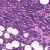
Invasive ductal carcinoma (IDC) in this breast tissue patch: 1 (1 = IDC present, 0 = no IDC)